Field crop: maize
Growth stage: 1
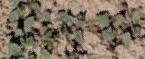
Species: convolvulus